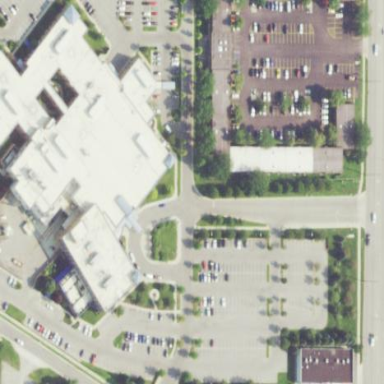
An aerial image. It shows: Healthcare facility identified as hospital.